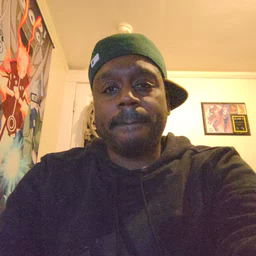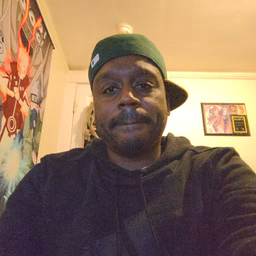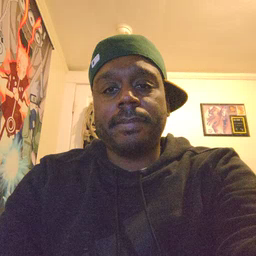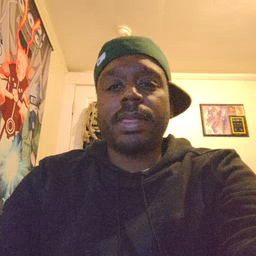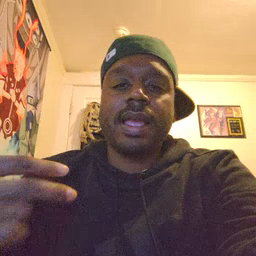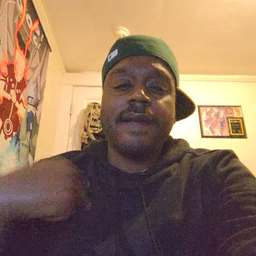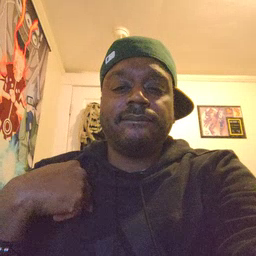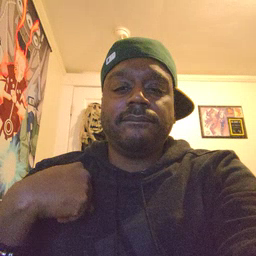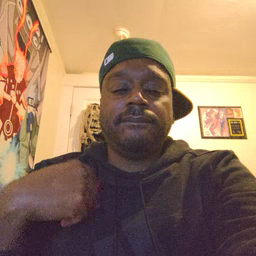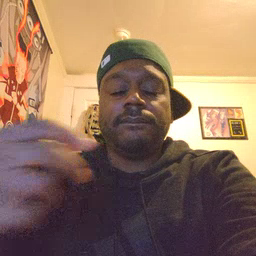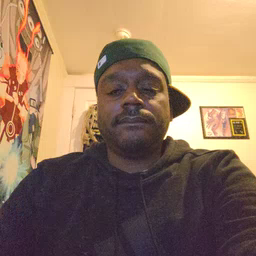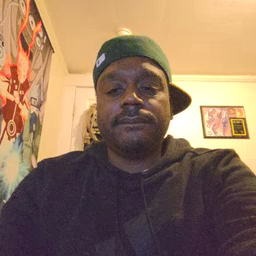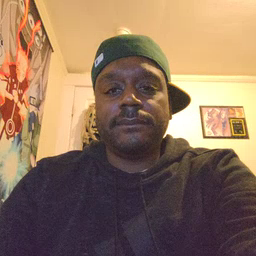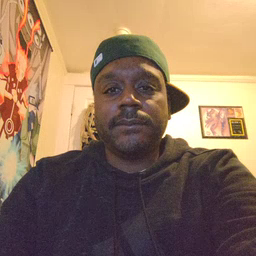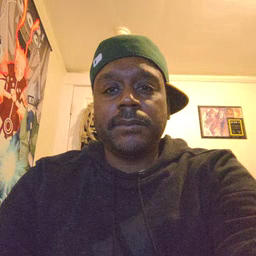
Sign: have